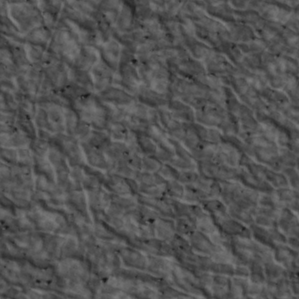
Label: non_frost